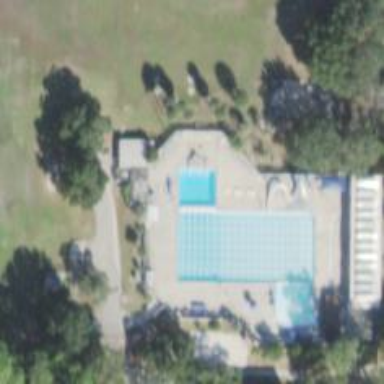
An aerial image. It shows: Swimming pool within leisure land area designed for swimming activities.